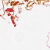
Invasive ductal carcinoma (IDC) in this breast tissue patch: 0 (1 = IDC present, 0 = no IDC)